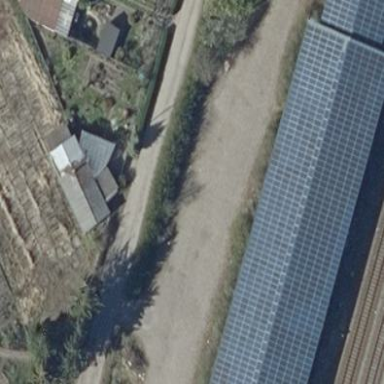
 providing electricity through photovoltaic methods."